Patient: sex M, age 32
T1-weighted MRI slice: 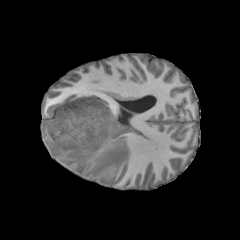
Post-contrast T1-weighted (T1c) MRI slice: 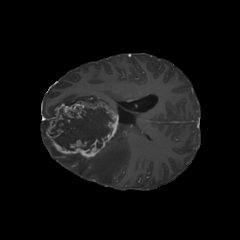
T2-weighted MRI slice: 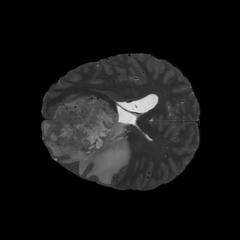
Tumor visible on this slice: yes
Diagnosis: Glioblastoma, IDH-wildtype
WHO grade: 4